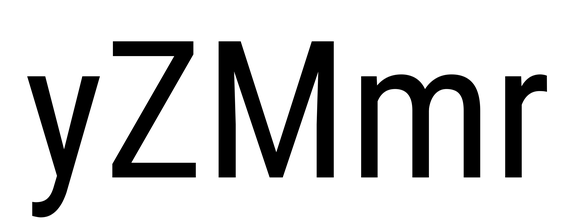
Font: Roboto_Condensed_Regular